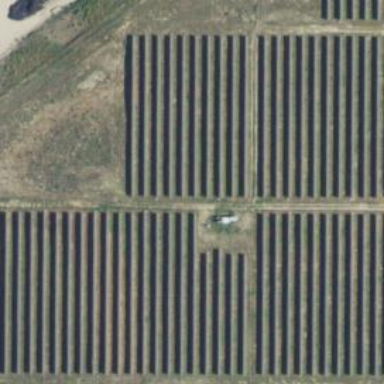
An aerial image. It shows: Solar power generator with photovoltaic panels.